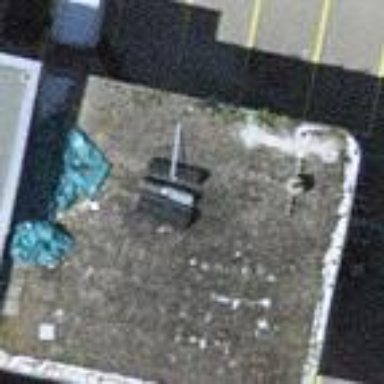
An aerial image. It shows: View of roof of building.